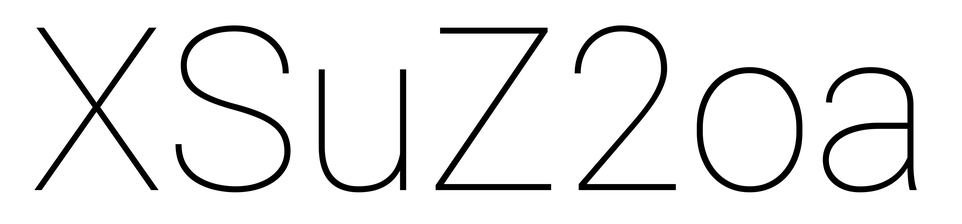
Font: Roboto_Thin